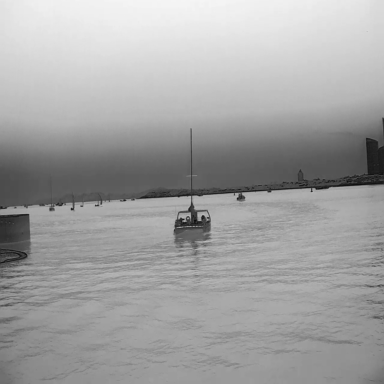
There are 15 objects shown in the infrared image, including six sailboats, eight bulk_carriers, and a container_ship.